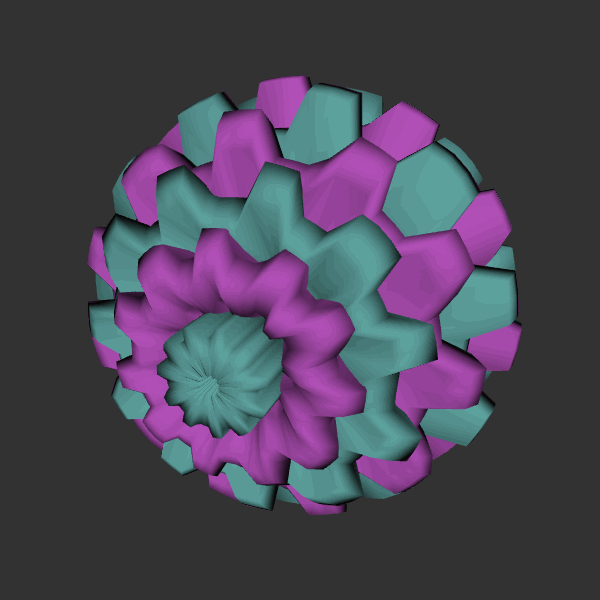
Background: dark